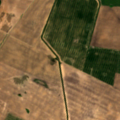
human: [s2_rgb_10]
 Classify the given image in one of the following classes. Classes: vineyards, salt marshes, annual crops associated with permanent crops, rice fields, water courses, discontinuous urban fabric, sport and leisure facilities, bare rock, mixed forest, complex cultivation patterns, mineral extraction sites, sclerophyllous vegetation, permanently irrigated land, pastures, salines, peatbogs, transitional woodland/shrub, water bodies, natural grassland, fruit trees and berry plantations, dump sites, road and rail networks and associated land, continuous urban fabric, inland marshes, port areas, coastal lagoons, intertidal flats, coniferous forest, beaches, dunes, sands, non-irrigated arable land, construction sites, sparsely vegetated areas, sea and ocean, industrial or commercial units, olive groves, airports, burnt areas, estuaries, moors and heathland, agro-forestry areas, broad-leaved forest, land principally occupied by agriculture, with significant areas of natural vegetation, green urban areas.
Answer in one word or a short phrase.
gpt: non-irrigated arable land